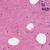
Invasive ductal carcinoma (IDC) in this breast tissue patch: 0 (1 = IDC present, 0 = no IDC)